Question: I'm trying run all tests from my testsuite, but PHPUnit not found the tests when I run command 'phpunit'. I config testsuite in phpunit.xml.
phpunit.xml
'''
<?xml version="1.0" encoding="UTF-8" ?>
<phpunit backupGlobals="true"
backupStaticAttributes="false"
bootstrap="./bootstrap.php"
cacheTokens="false"
colors="true"
convertErrorsToExceptions="true"
convertNoticesToExceptions="true"
convertWarningsToExceptions="true"
forceCoversAnnotation="false"
mapTestClassNameToCoveredClassName="false"
processIsolation="false"
stopOnError="false"
stopOnFailure="false"
stopOnIncomplete="false"
stopOnSkipped="false"
strict="false"
verbose="true">
<testsuites>
<testsuite name="All Tests">
<directory suffix="*.php">.</directory>
</testsuite>
</testsuites>
</phpunit>
'''
bootstrap.php
'''
<?php
error_reporting(E_ALL | E_STRICT);
date_default_timezone_set('America/Sao_Paulo');
require_once(dirname(__FILE__) . '/WebTestCase.php');
'''
WebTestCase.php
'''
<?php
define('TEST_BASE_URL', 'http://localhost:8080');
class WebTestCase extends PHPUnit_Extensions_SeleniumTestCase
{
protected function setUp() {
$this->setBrowser('*firefox');
$this->setBrowserUrl(TEST_BASE_URL);
$this->setHost('localhost');
$this->setTimeOut(30);
}
}
'''
TestPage.php
'''
class TestPage extends WebTestCase
{
public function testTitle()
{
$this->open("/");
$title = $this->getTitle();
$this->assertEquals('Home', $title);
}
}
'''
If I run phpunit passing file test, as 'phpunit TestPage.php', is ok.

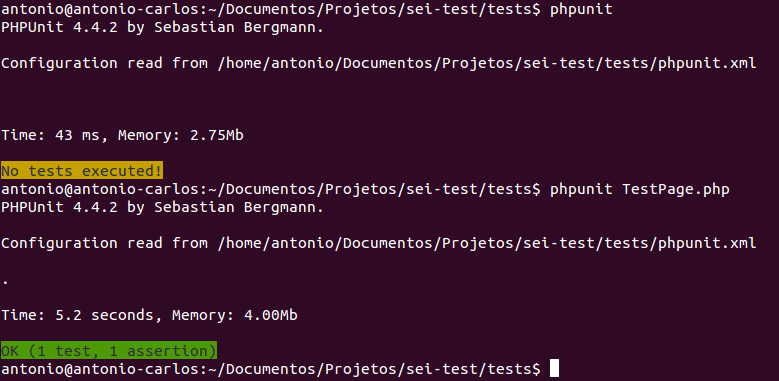
Answer: As you can read in the <URL>:
> Note If you point the PHPUnit command-line test runner to a directory
it will look for *Test.php files.
It is good practice to have your testing classes with this format. However, if that's not an option for you, you can change this behaviour creating the 'phpunit.xml' file and setting it up properly:
'''
<?xml version="1.0" encoding="utf-8" ?>
<phpunit>
<testsuite name='Name your suite'>
<directory suffix=".php">/path/to/files</directory>
</testsuite>
</phpunit>
'''
Note that I removed the '*'. In theory, phpunit should go through the directory and execute all files with '.php' at the end of the file.
I think that if you remove the '*' and set the correct path, it should work.